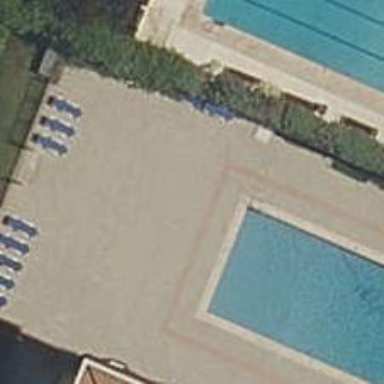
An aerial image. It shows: Swimming pool located in leisure land.